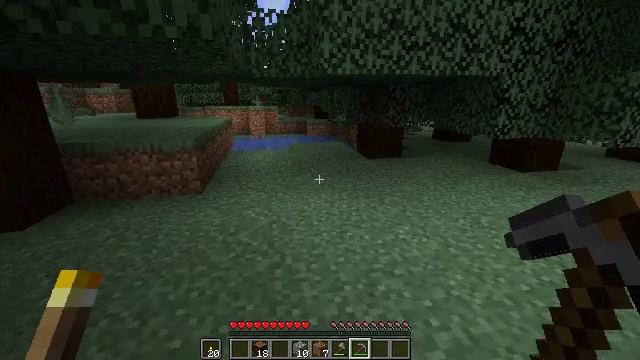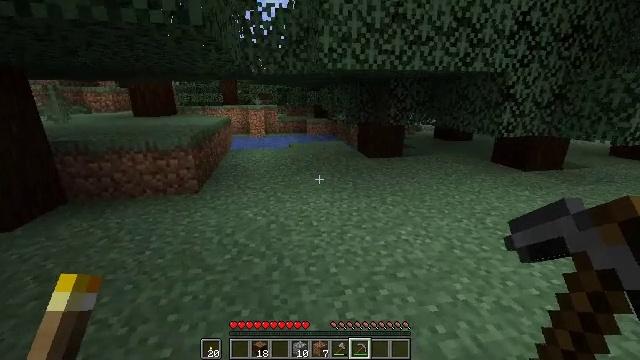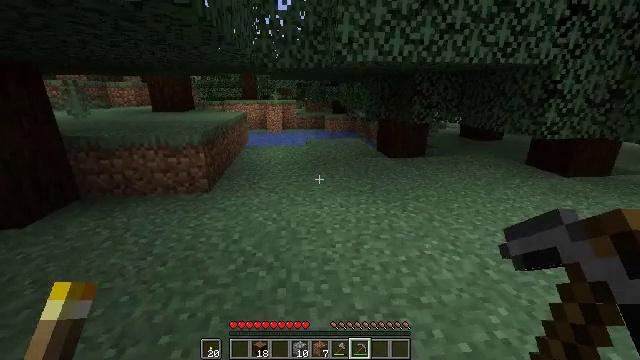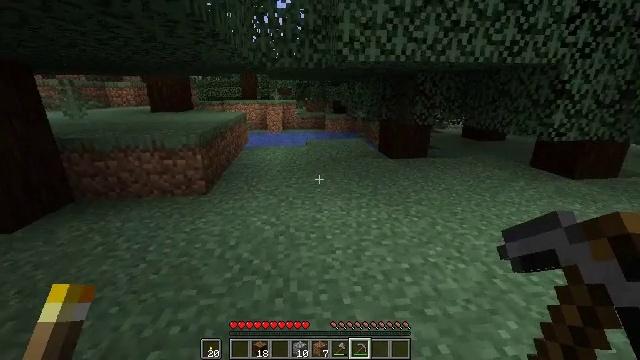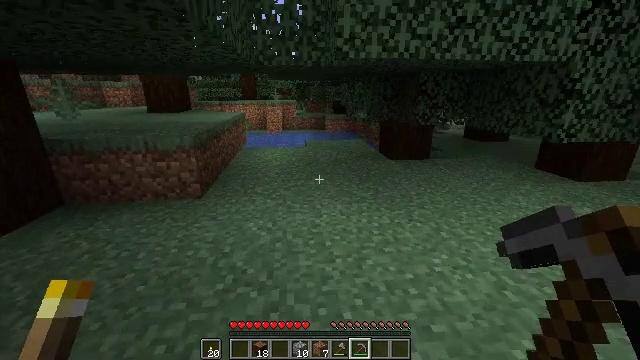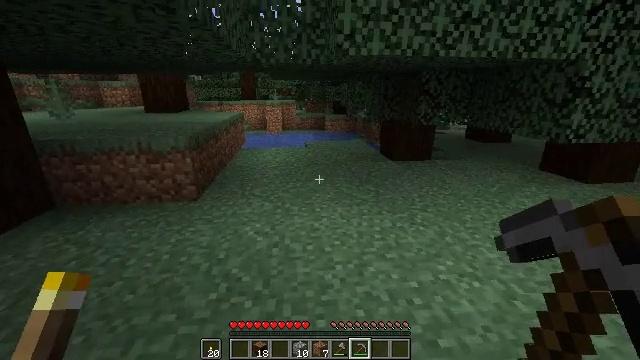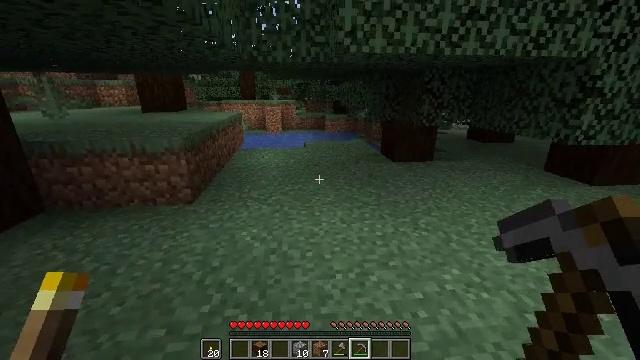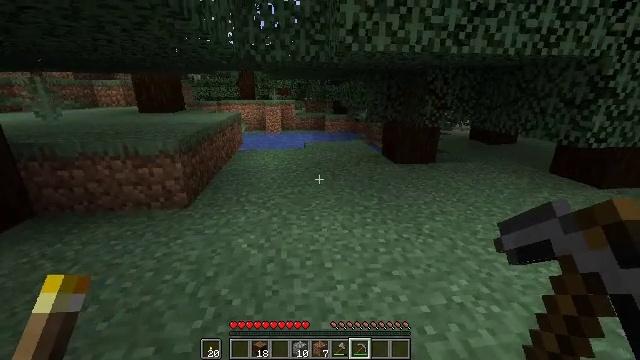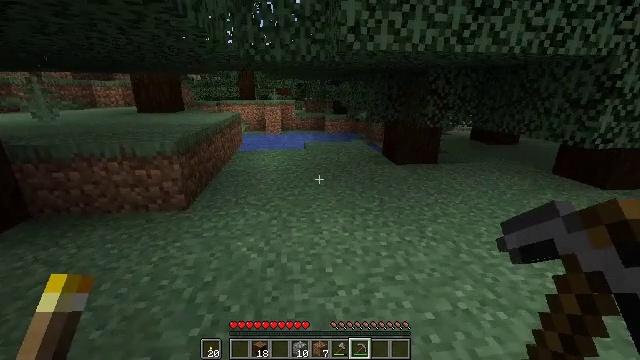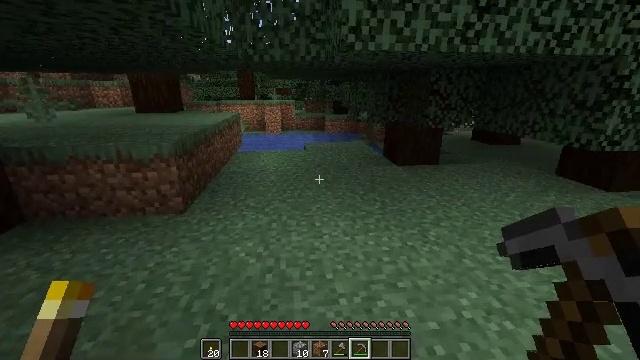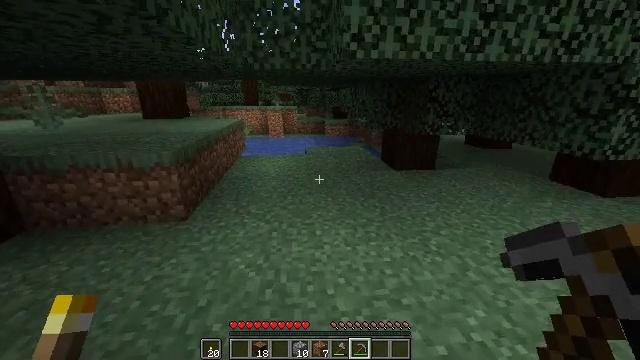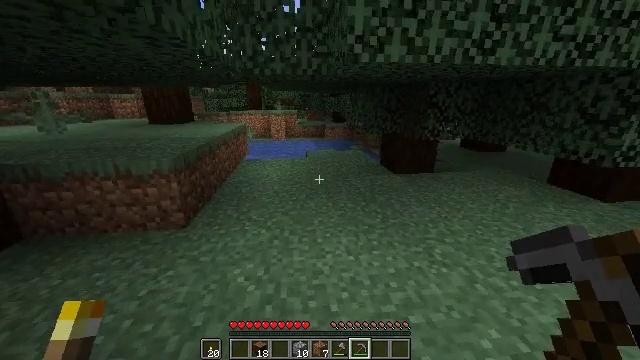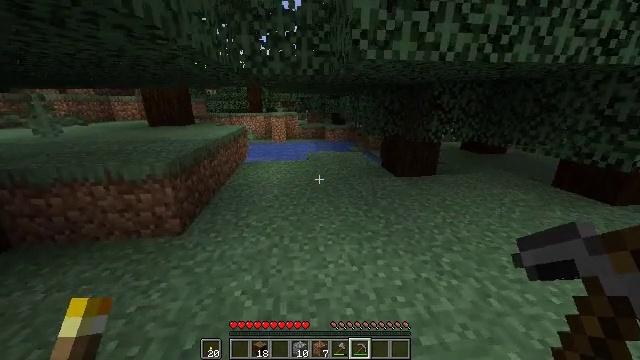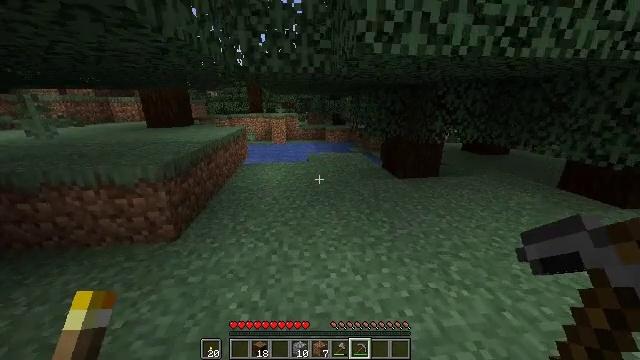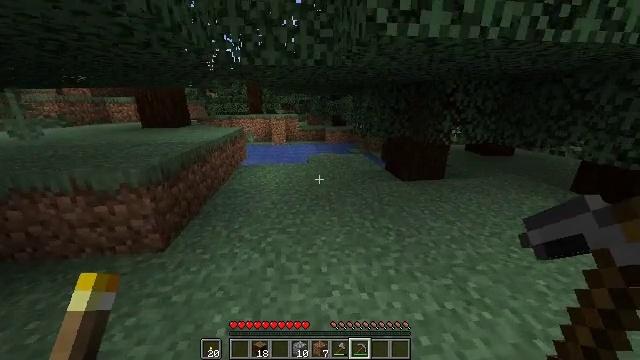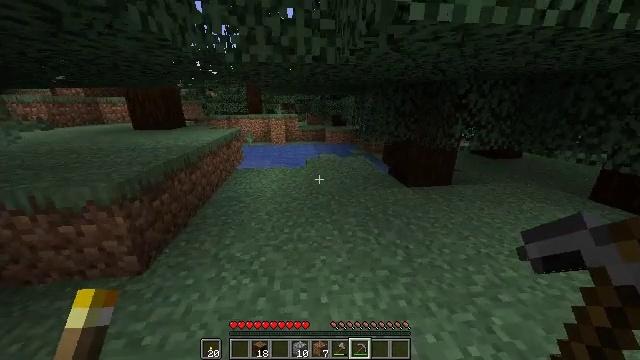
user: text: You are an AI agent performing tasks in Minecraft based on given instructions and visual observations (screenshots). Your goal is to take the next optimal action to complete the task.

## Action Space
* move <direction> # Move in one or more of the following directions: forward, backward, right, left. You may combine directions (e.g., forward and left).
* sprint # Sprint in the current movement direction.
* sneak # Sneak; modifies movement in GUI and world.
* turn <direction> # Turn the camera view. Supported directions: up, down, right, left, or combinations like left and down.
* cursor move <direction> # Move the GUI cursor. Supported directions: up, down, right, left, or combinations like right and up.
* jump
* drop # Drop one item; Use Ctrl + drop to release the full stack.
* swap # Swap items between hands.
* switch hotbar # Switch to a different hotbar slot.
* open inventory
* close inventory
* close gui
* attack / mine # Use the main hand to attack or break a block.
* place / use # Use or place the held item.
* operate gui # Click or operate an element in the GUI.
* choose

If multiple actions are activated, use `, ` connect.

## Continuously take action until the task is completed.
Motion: motion action
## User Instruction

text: Mine grass block from the ground.
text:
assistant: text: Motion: move forward
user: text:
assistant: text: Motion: move forward, turn left
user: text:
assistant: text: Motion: no_op
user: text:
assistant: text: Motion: no_op
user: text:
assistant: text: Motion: move forward
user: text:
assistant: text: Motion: move forward
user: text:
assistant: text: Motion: no_op
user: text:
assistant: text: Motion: no_op
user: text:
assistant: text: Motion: move forward
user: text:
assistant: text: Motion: move forward
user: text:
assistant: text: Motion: move forward
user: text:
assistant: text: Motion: move forward
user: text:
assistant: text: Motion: move forward
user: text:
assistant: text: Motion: move forward
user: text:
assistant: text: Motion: move forward
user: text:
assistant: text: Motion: move forward
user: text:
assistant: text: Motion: move forward
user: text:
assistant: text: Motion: move forward, turn left
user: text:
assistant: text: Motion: move forward
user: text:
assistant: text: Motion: move forward
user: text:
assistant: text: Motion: move forward
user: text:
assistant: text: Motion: move forward
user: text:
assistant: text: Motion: move forward
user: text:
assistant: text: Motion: move forward
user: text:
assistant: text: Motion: move forward
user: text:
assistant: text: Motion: move forward
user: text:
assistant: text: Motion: move forward
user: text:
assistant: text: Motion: move forward
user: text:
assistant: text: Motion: move forward
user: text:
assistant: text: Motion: move forward